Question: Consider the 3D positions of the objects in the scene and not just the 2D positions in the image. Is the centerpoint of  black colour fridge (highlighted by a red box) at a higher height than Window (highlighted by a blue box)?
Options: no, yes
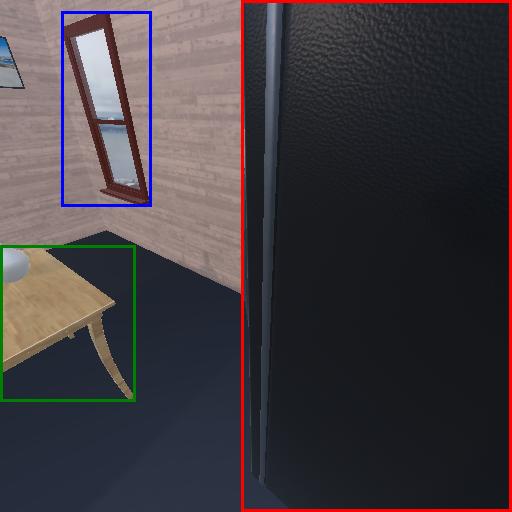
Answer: no